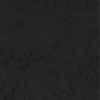
Label: not_dusty